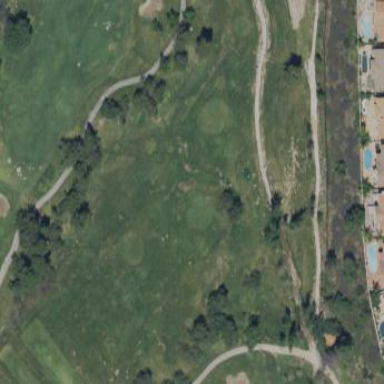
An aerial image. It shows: Golf pitch.